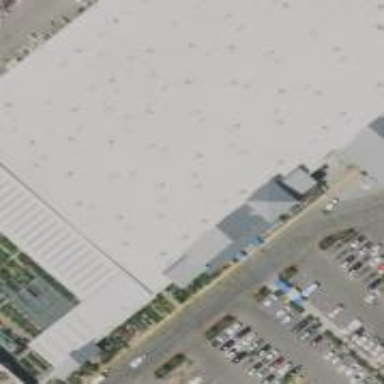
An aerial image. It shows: Retail building.